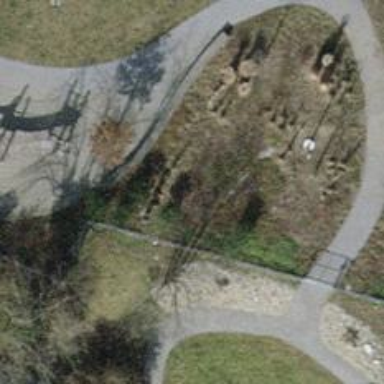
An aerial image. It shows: Brown bench.